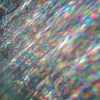
Label: sunburn